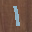
Label: 1